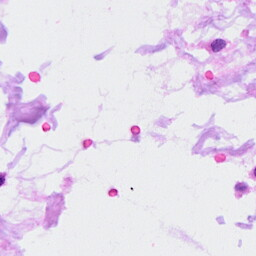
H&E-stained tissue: Ovarian